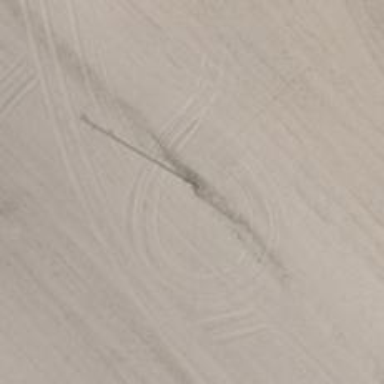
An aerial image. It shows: Power pole.